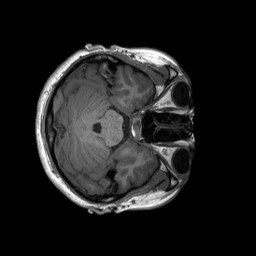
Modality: T1w
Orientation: axial
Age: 20
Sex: female
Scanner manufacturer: siemens
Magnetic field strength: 3 T
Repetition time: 2.3 s
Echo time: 0.00232 s